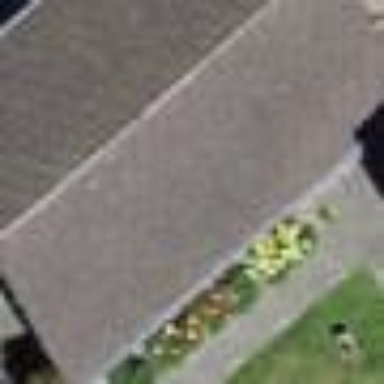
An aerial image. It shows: Garage.